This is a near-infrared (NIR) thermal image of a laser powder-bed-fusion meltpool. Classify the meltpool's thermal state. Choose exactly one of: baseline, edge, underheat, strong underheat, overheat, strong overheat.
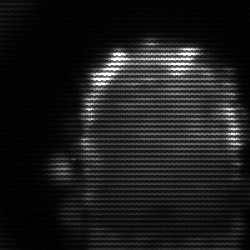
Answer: baseline